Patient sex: M
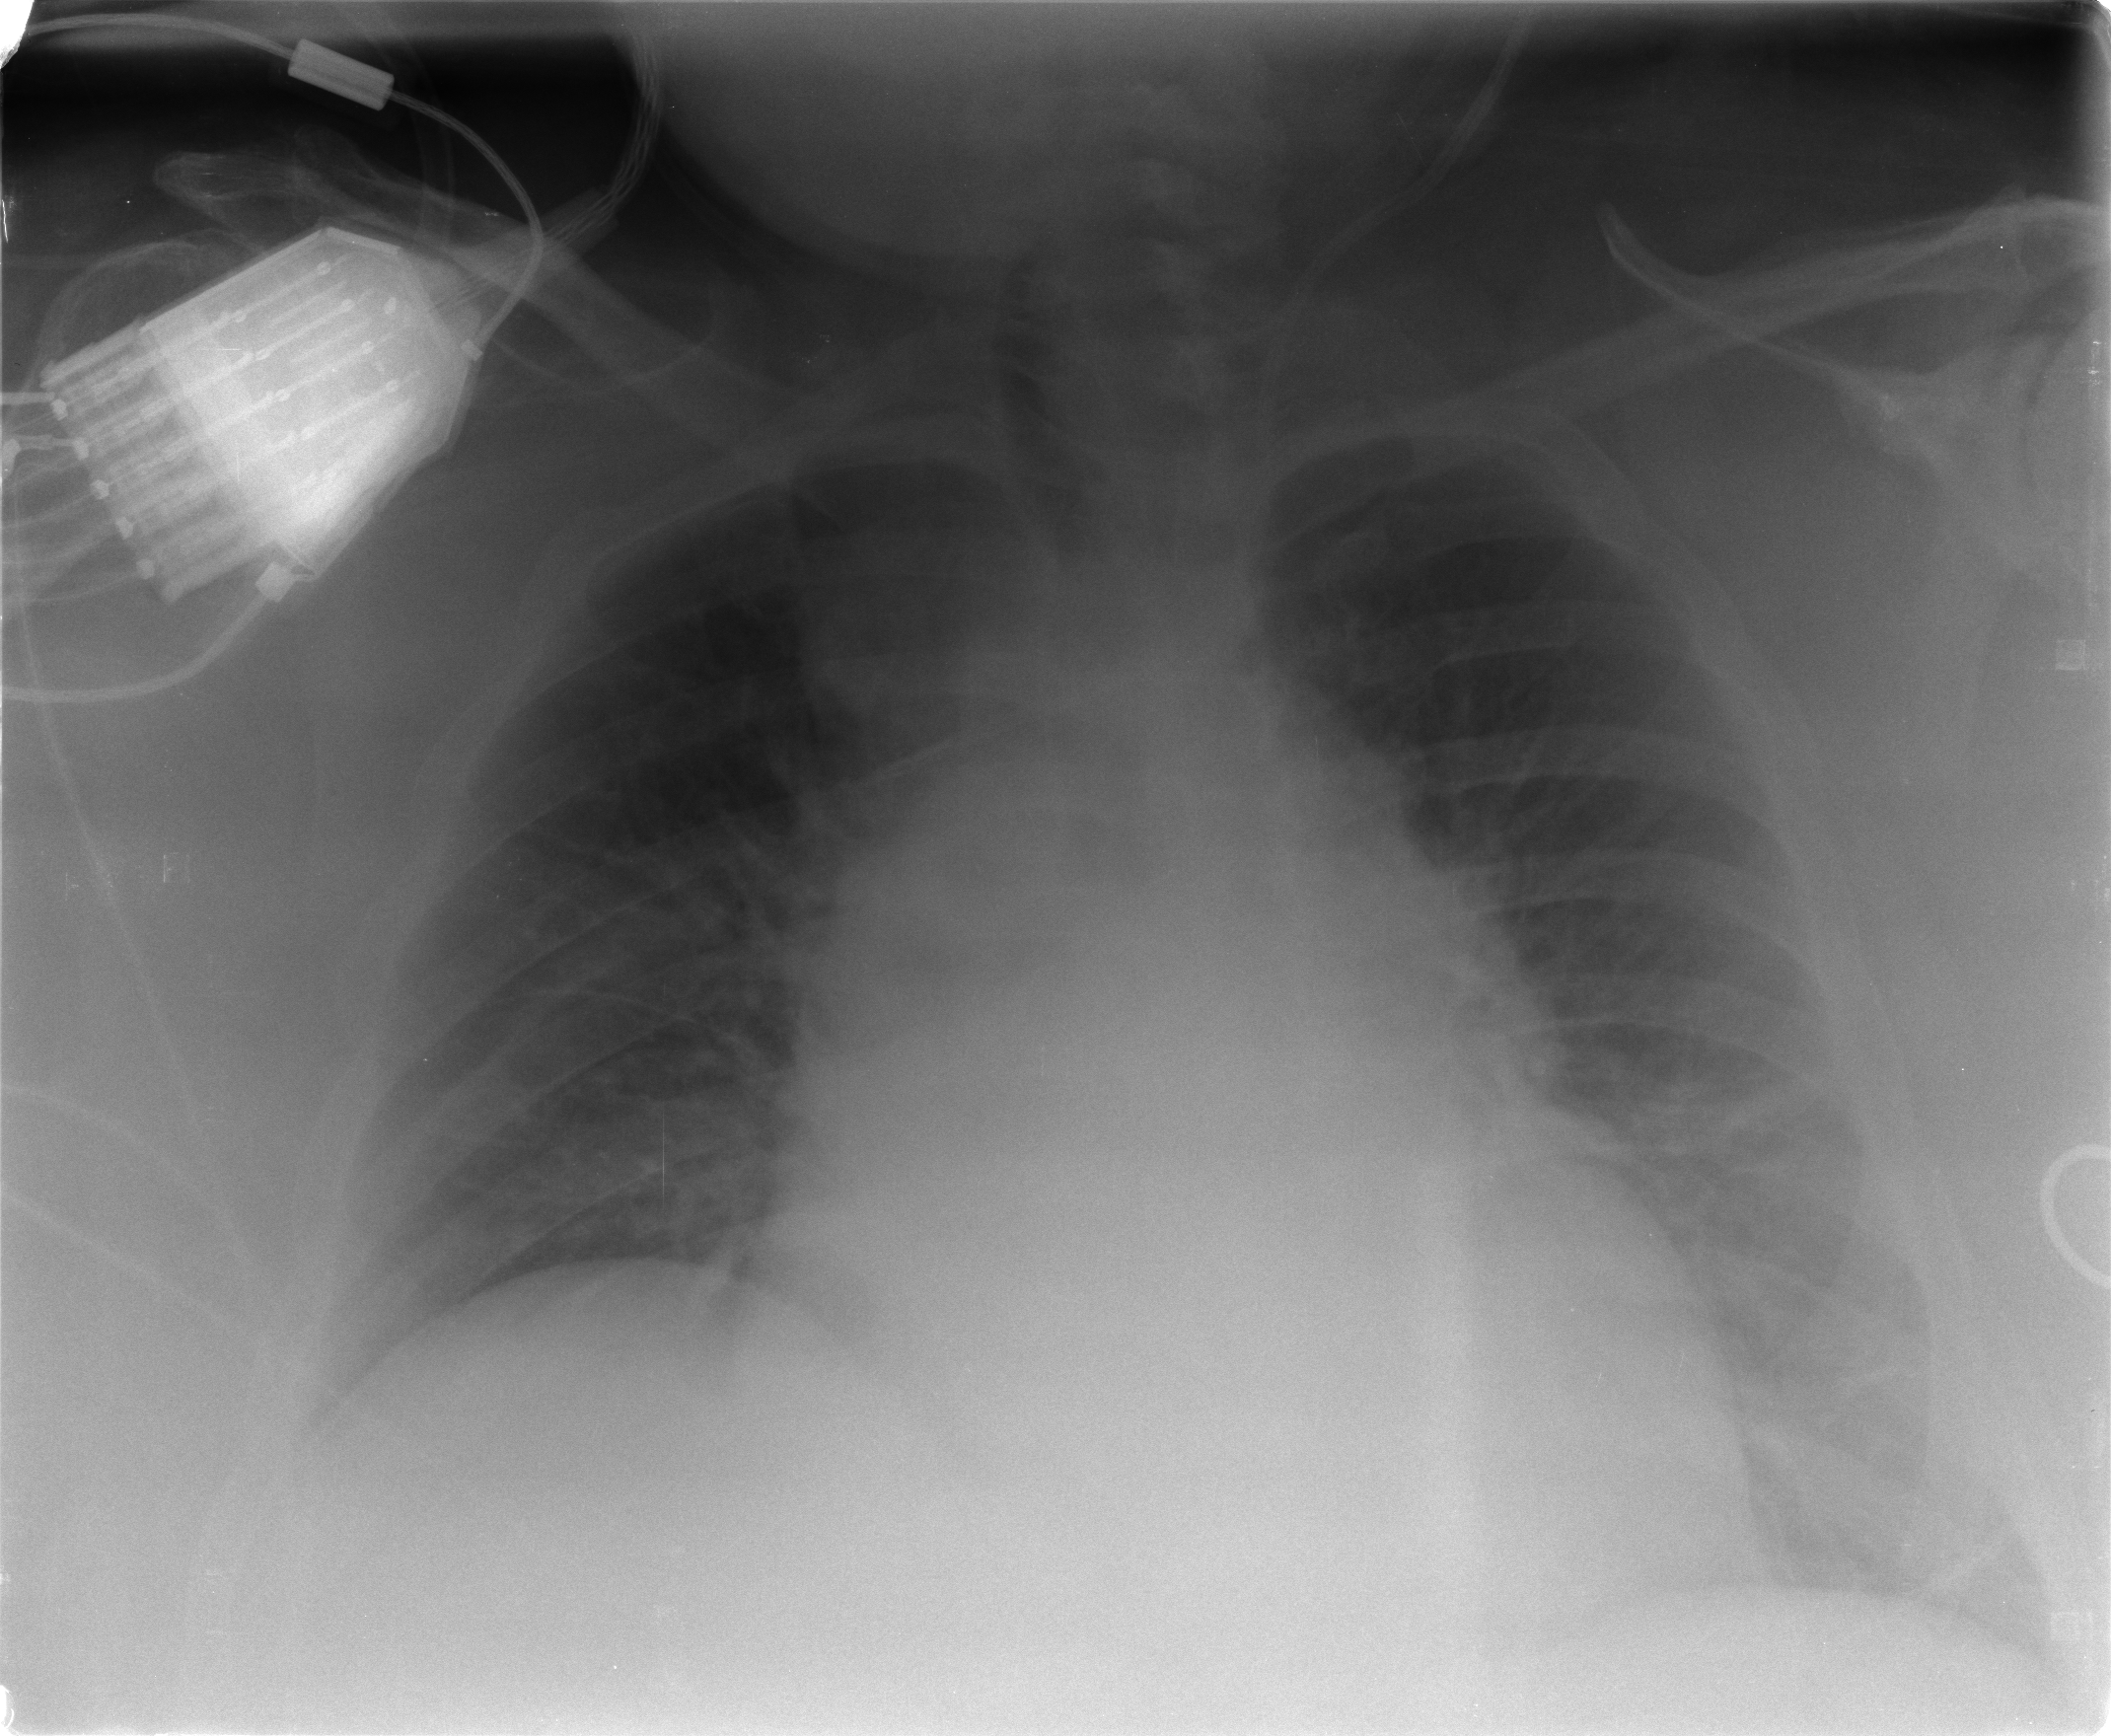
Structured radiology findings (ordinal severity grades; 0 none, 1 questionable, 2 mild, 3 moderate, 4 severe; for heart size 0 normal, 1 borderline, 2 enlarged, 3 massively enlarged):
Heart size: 2
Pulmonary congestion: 3
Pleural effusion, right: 1
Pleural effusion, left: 1
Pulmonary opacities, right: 2
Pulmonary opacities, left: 2
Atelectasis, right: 2
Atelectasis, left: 2